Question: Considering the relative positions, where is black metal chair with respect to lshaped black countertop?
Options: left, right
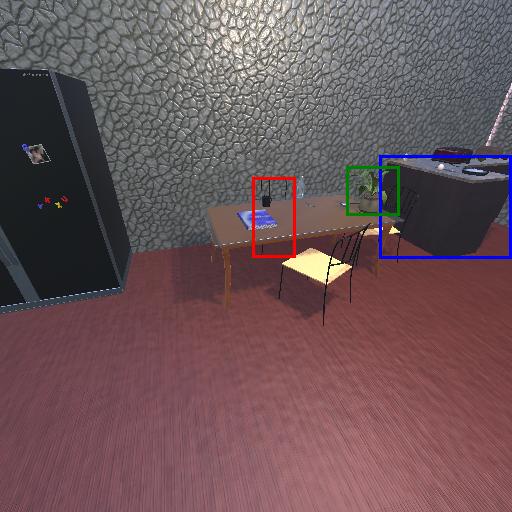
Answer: left